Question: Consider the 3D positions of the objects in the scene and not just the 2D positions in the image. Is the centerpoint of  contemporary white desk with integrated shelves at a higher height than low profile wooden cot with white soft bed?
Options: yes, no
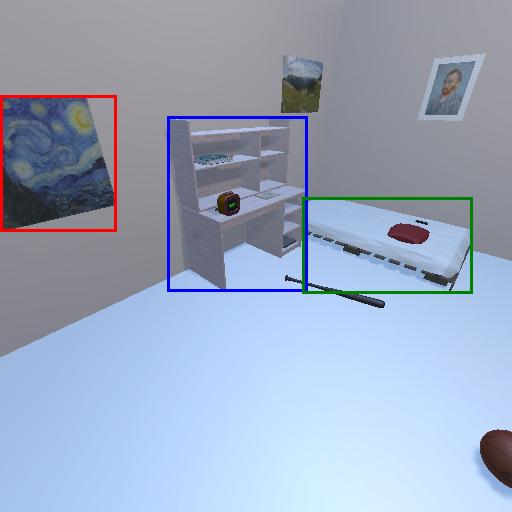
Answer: yes